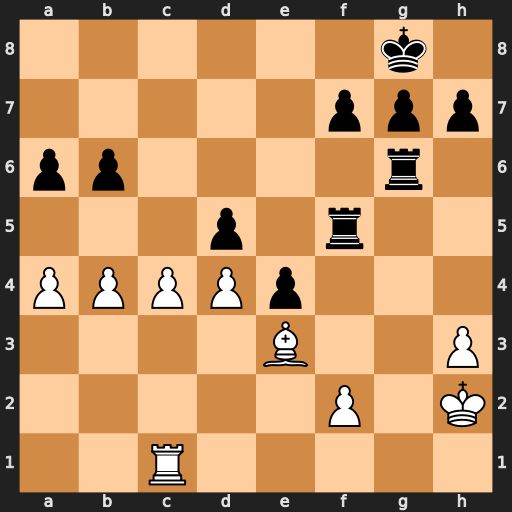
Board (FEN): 6k1/5ppp/pp4r1/3p1r2/PPPPp3/4B2P/5P1K/2R5
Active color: w
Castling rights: -
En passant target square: -
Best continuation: c5 bxc5 dxc5 d4 Bxd4